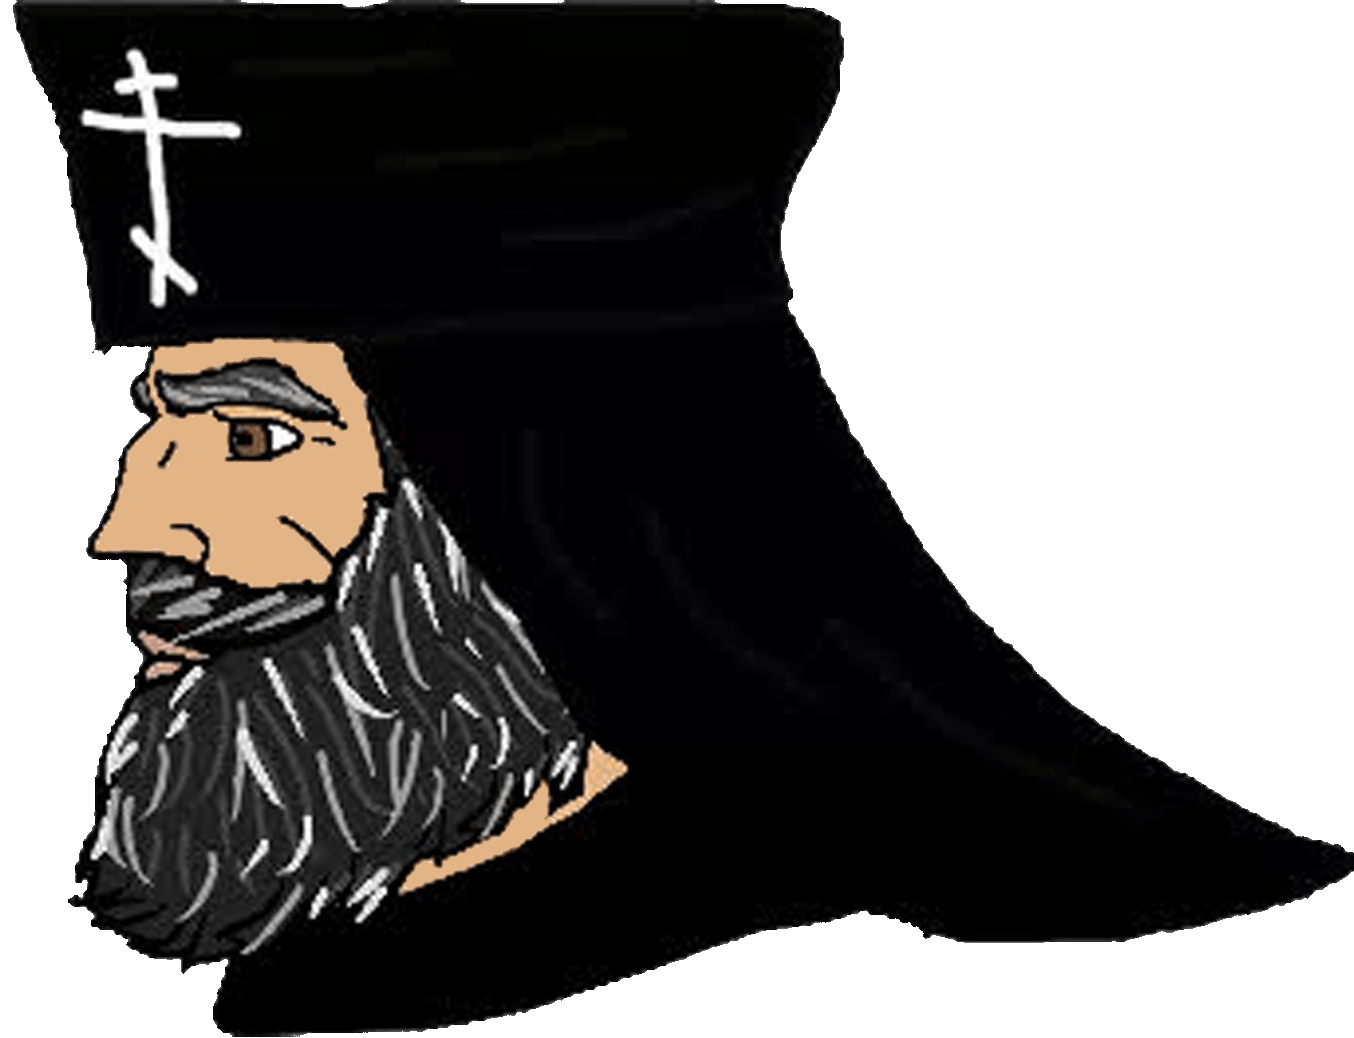
Label: 4_Yes_Chad